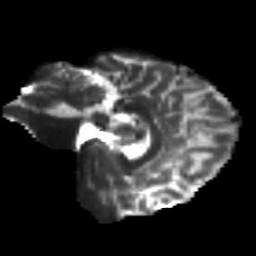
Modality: T2w
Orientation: sagittal
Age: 33
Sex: male
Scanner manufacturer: siemens
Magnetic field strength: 3 T
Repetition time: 8.8 s
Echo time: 0.085 s